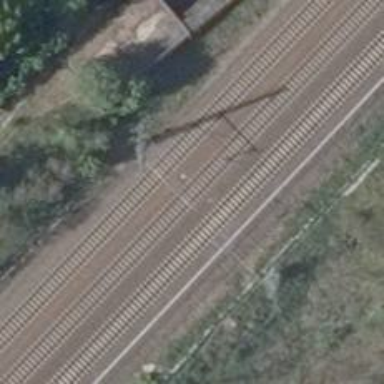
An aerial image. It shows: Milestone along the railway track with catenary mast.